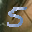
Label: 5